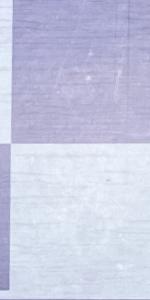
Label: Empty